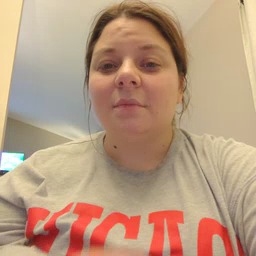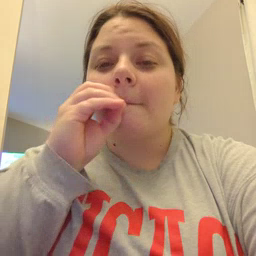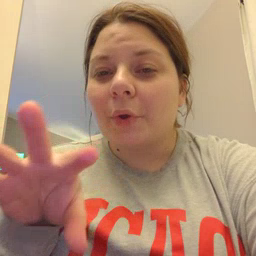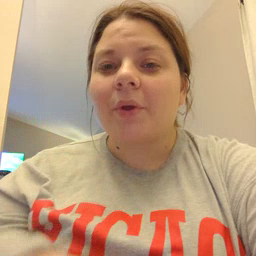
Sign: blow